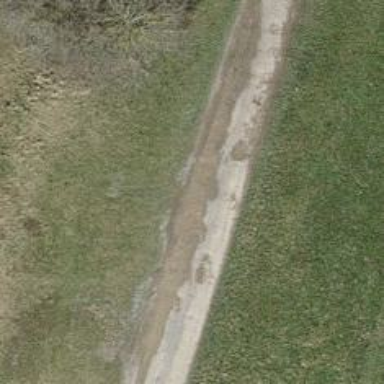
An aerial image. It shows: Service road with unpaved surface.